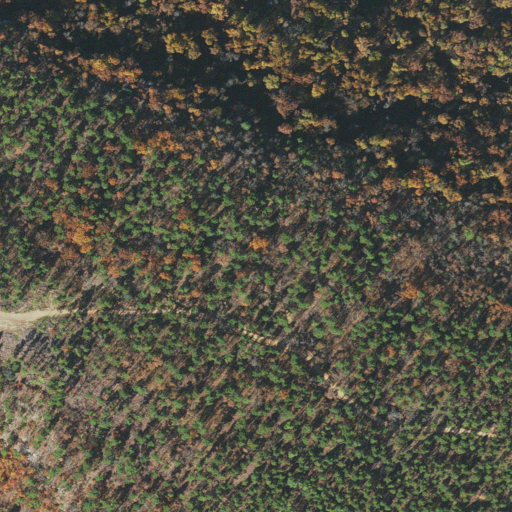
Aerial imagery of cape in Arkansas named Buzzards Rock containing evergreen forest, deciduous forest, mixed forest, open development, and grassland